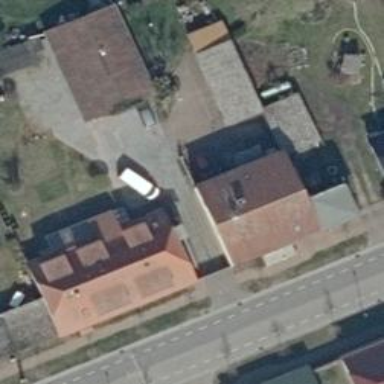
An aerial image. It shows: Simple and straightforward house.